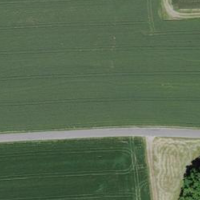
EUNIS habitat code: 52
Species observed at this site:
Chorthippus biguttulus